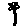
Label: flower